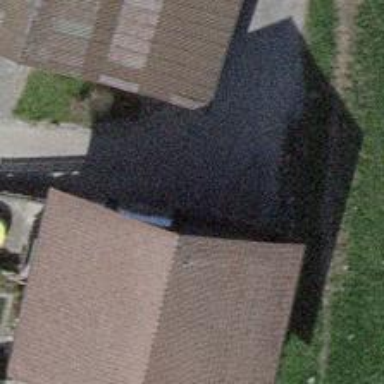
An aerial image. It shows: Farm building.